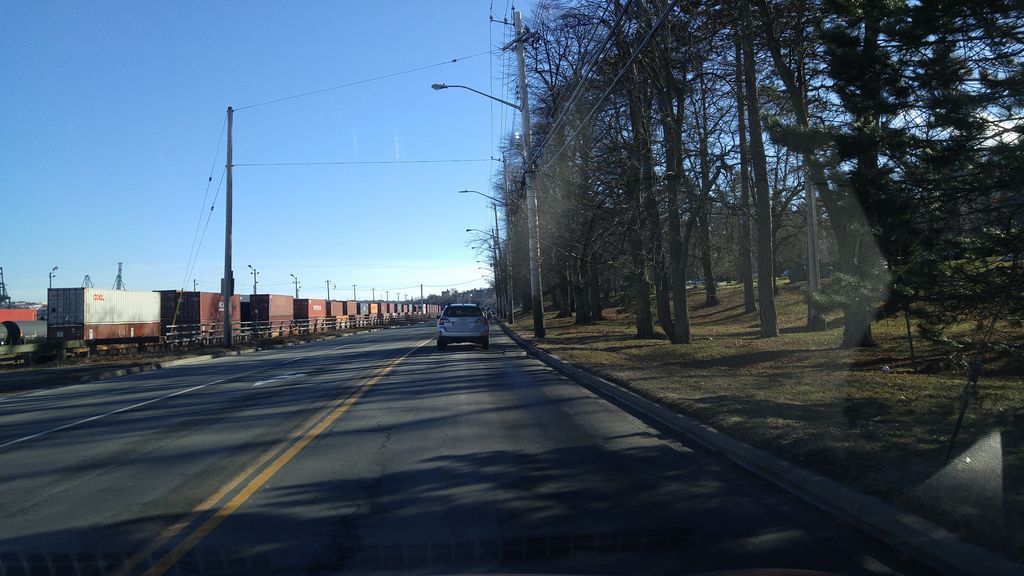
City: halifax